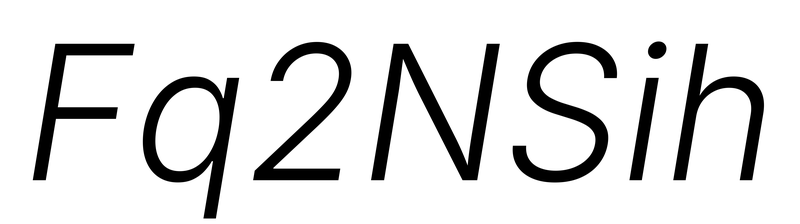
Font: Inter-Italic_Light_Italic